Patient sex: M
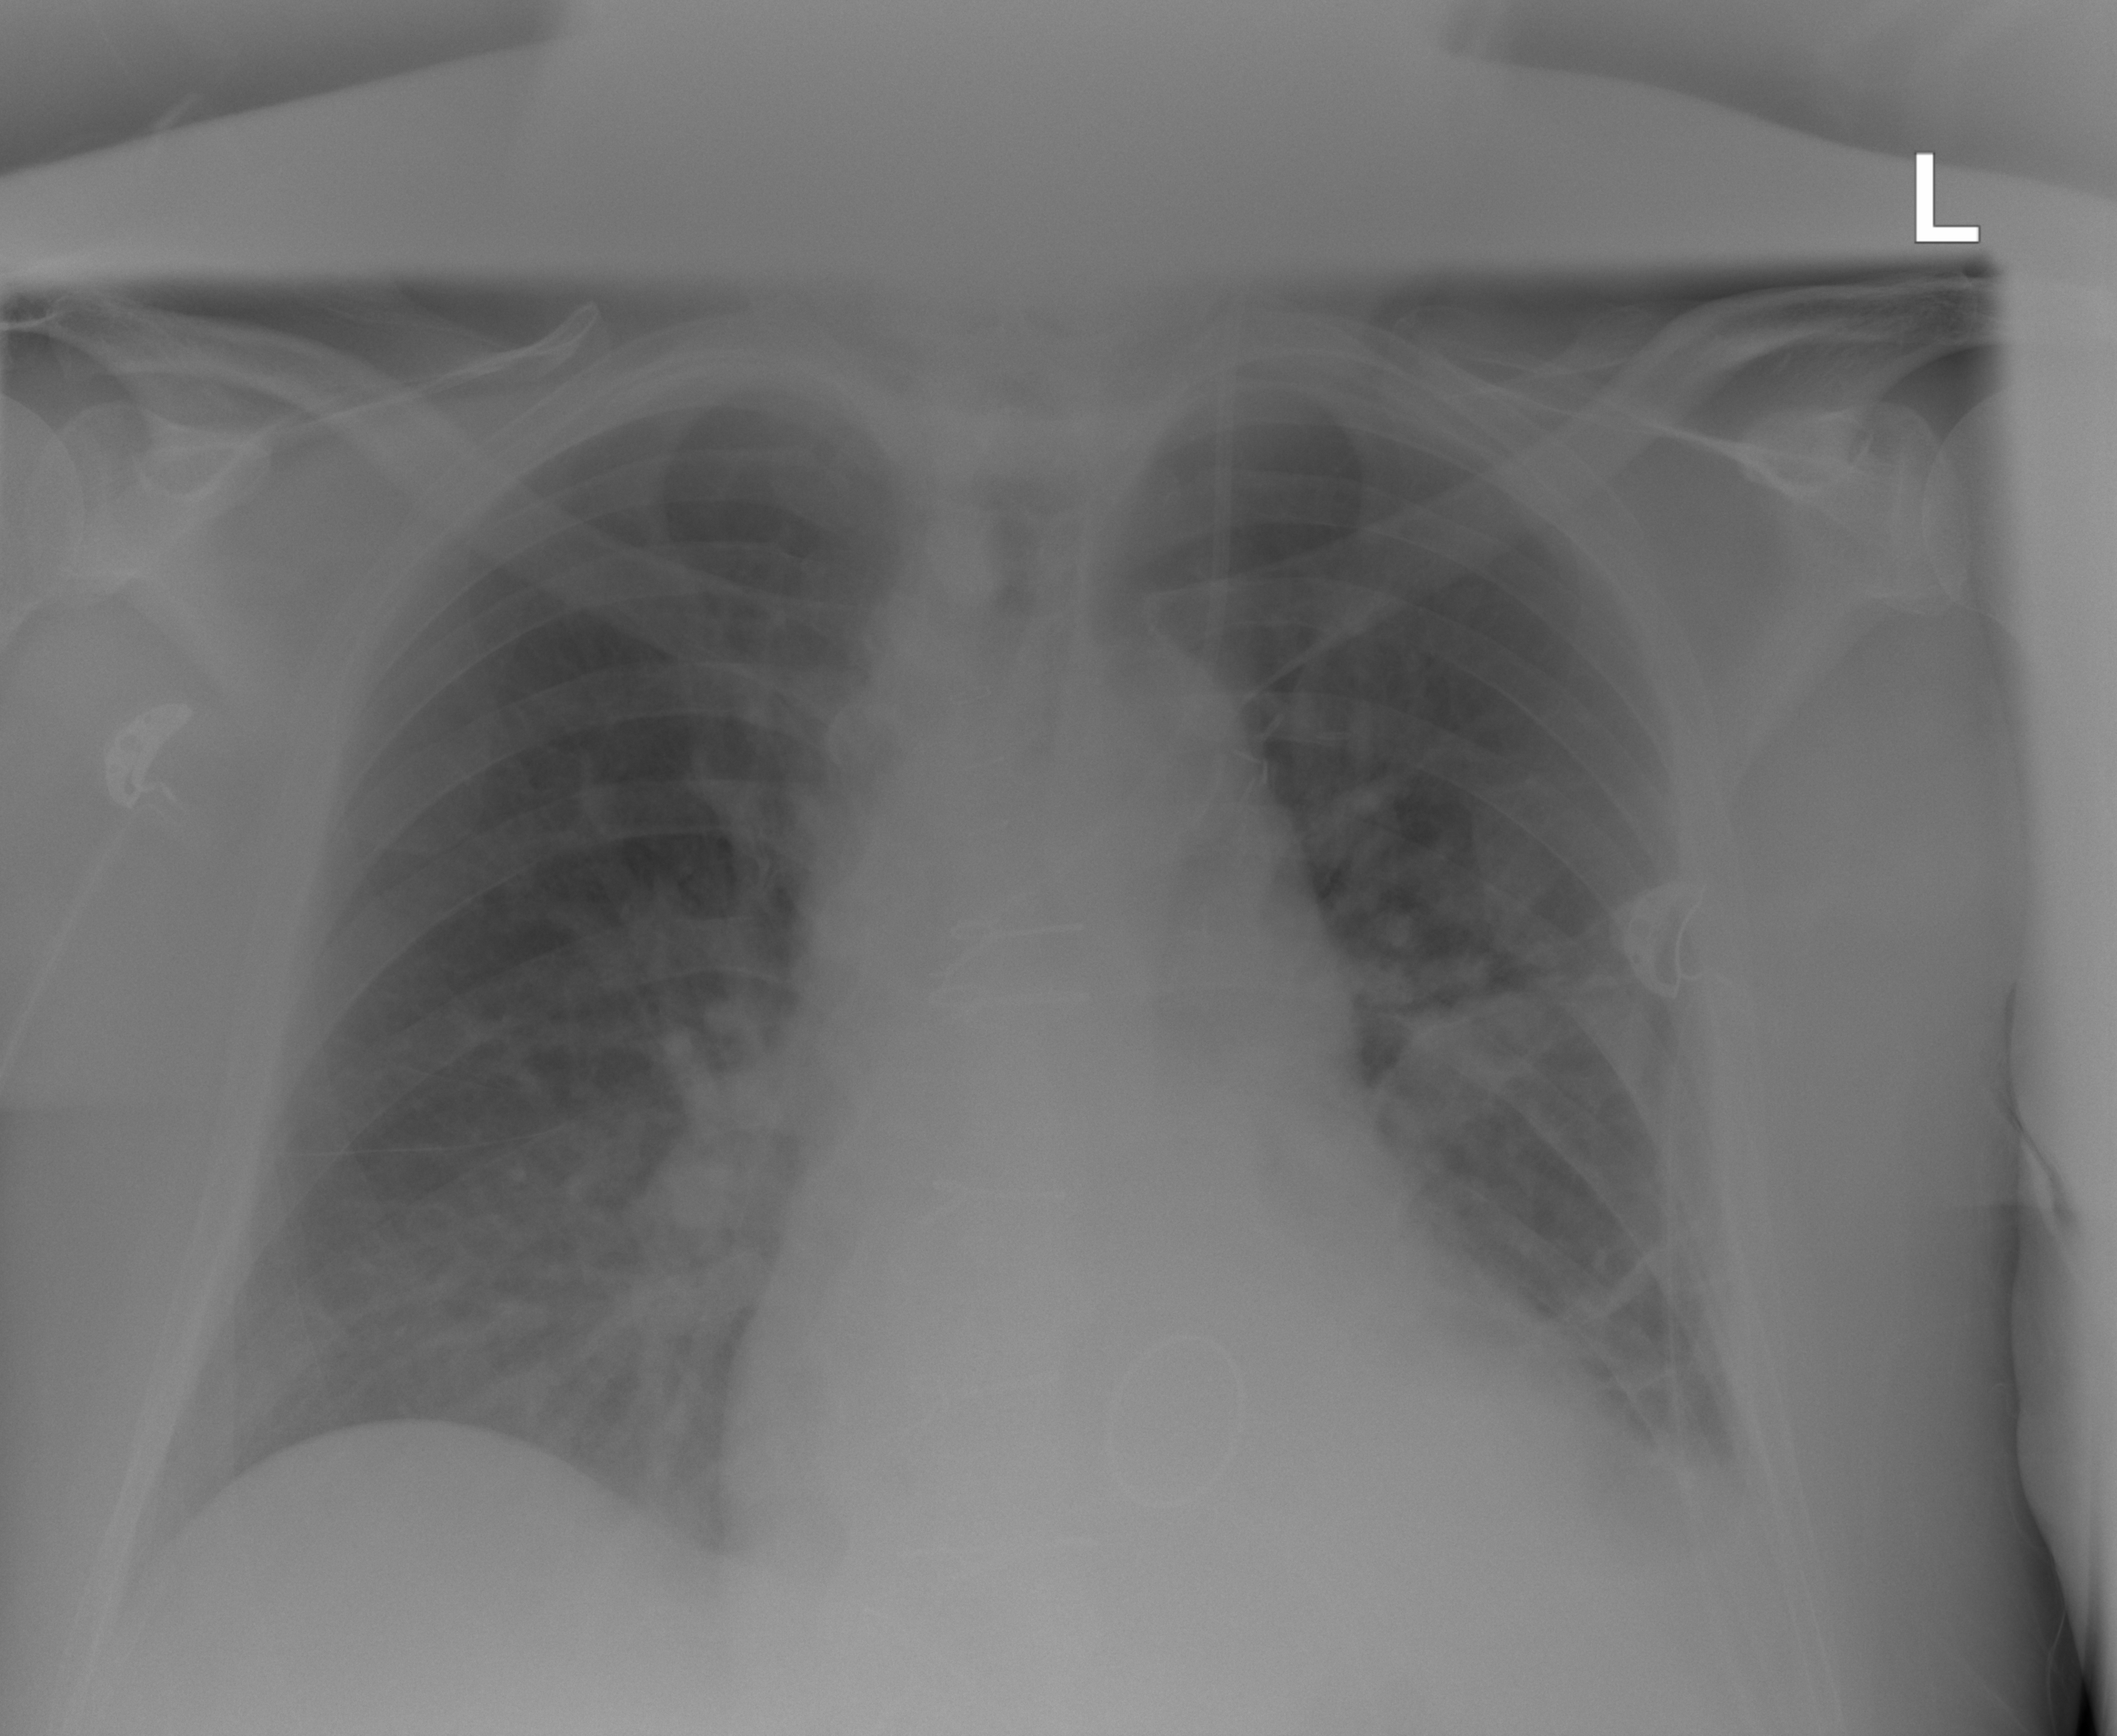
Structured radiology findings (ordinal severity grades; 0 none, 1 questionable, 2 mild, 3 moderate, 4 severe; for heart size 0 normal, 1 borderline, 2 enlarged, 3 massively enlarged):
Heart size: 2
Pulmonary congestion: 2
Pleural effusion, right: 0
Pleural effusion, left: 2
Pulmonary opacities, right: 0
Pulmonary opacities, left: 0
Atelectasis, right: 0
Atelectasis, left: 2